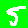
Digit: 5